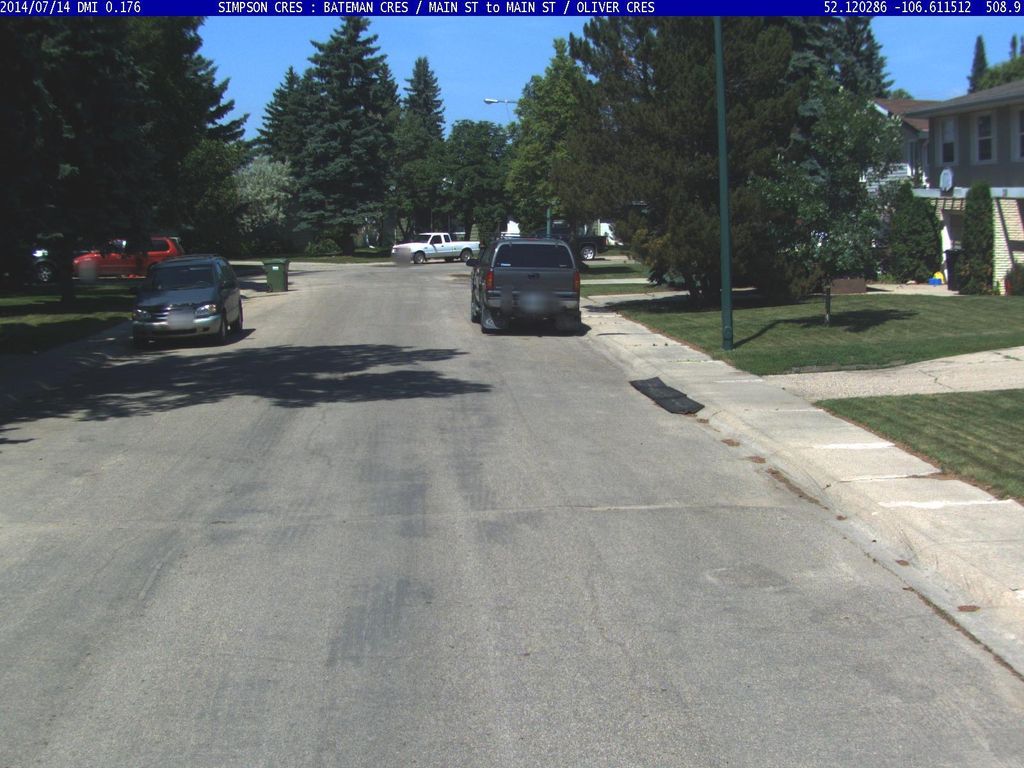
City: saskatoon